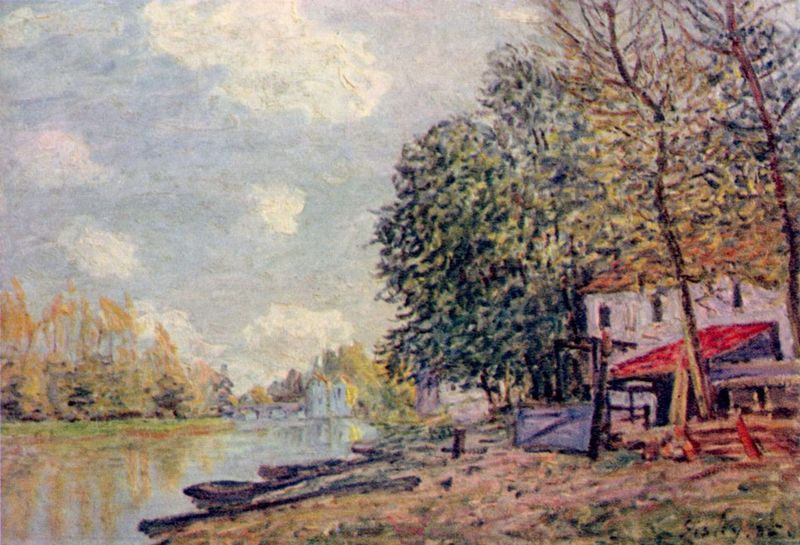
Titel: Der Loing in Moret
Künstler: Alfred Sisley
Standort: Paris
Institution: Privatsammlung
Schlagwörter: baum, blau, blätter, dunkel, gemälde, himmel, laub, meer, wasser, weiß, wolken, bäume, cezanne, fluss, gelb, grün, impressionismus, landschaft, ocker, see, teich, ufer, äste, braun, bunt, fenster, grau, hell, licht, orange, schwarz, dach, gebäude, gras, haus, rot, schloss, weg, wolke, zaun, beige, malerei, bild, signatur, öl, ast, bach, baumstamm, birken, häuser, natur, pappeln, spiegelung, stamm, wind, zweige, brücke, büsche, gatter, gewässer, hütte, kirche, sonne, gold, rosa, schräg, wald, boot, boote, dachziegel, kahn, schuppen, hellblau, schiff, schiffe, sommer, strand, biegung, fassade, moderne, pointilismus, verlassen, dächer, ziegel, violett, bauernhof, herbst, hof, idylle, oliv, van gogh, kähne, anleger, böschung, tannen, häuschen, querformat, steg, impressionistisch, monet, stimmung, frühling, grass, striche, anbau, scheune, kreuz, idyllisch, lichtung, laubbaum, kurve, landschaftsbild, ländlich, lanschaft, kapelle, ziegeldach, sisley, spiegelungen, anlegestelle, basilika, pointilistisch, nachen, schrägdach, böume, atmosphere, st. bartolomä, rotes dach, mittagslicht, wald]